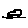
Label: car